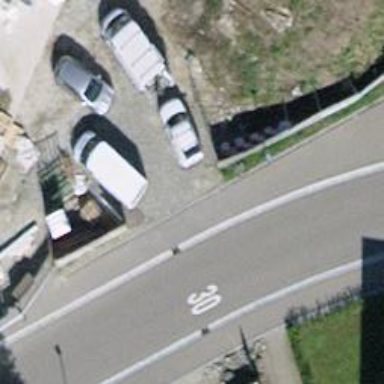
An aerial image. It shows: Sidewalk.